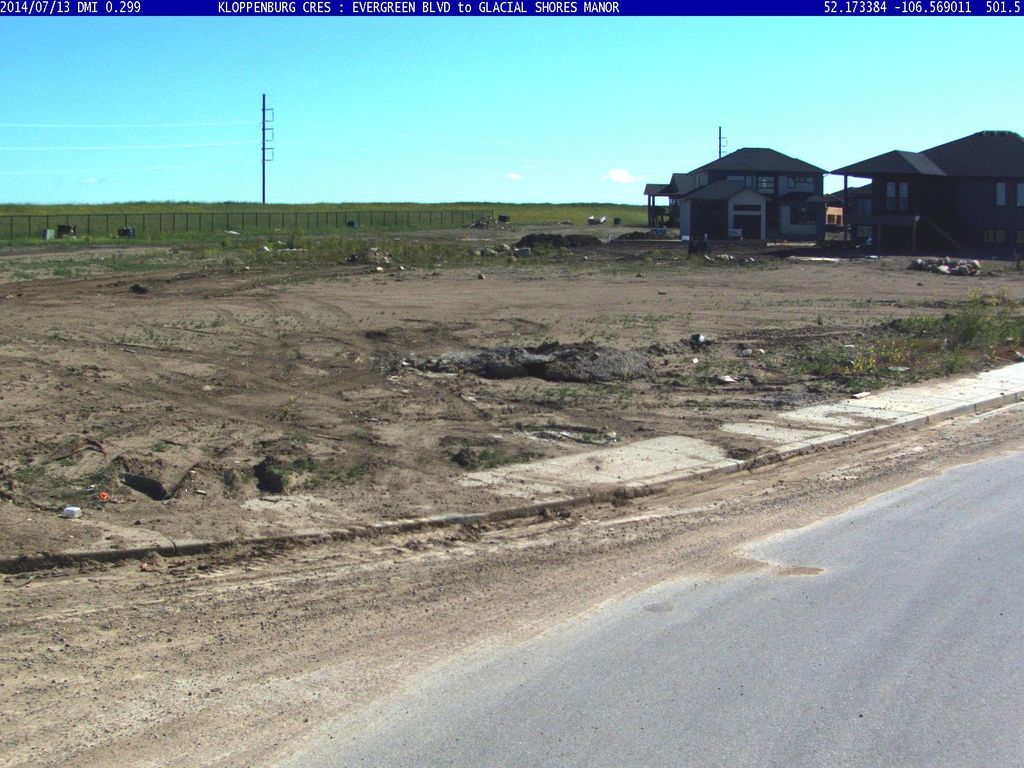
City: saskatoon